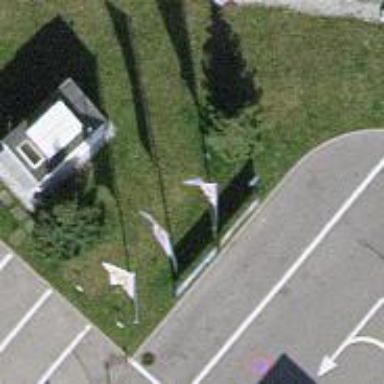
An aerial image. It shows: Charging station.